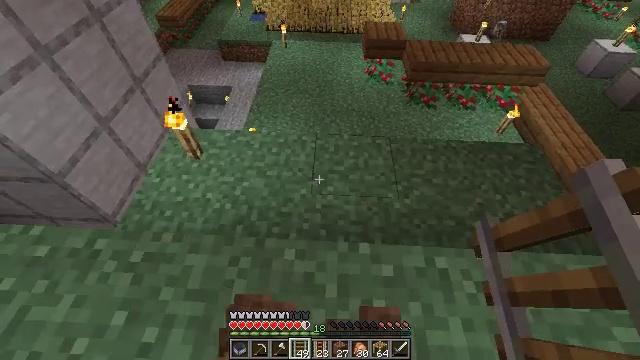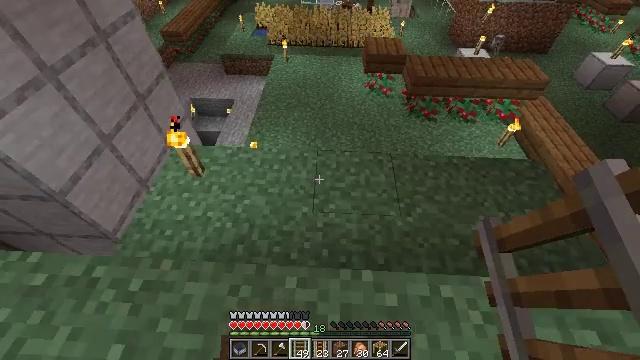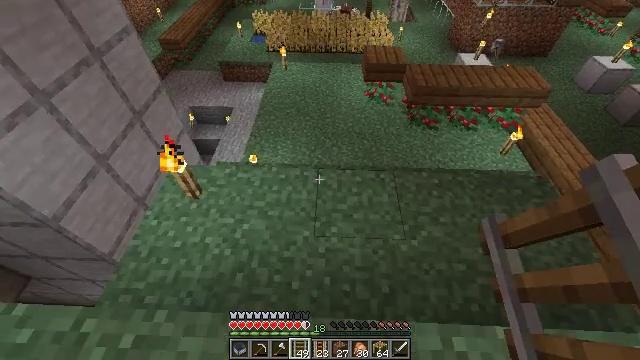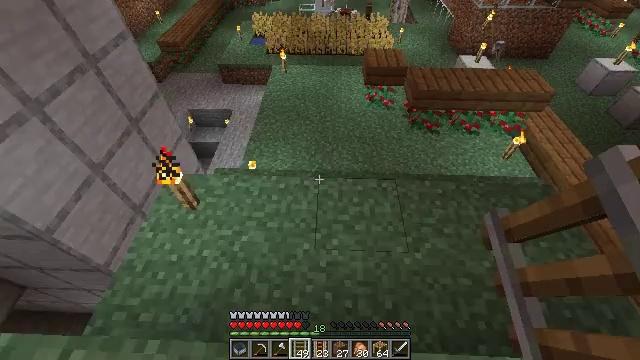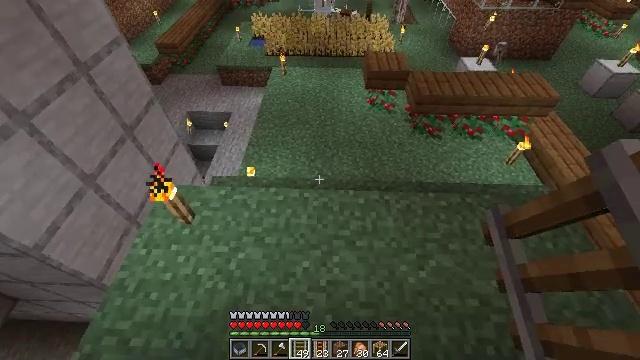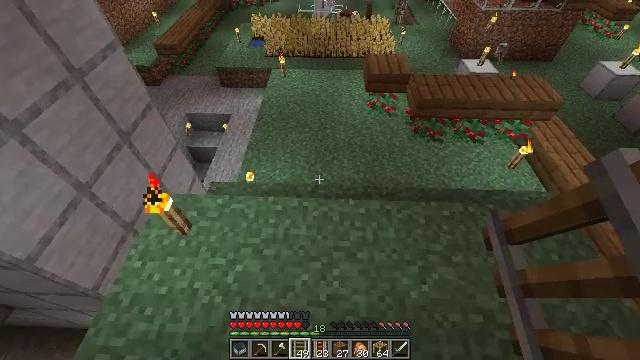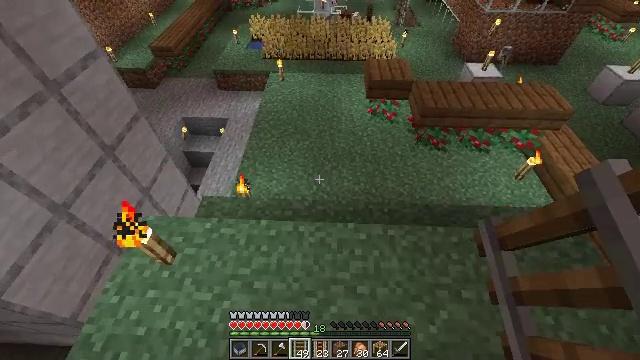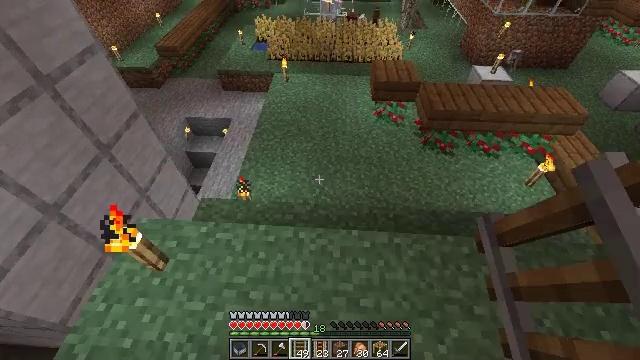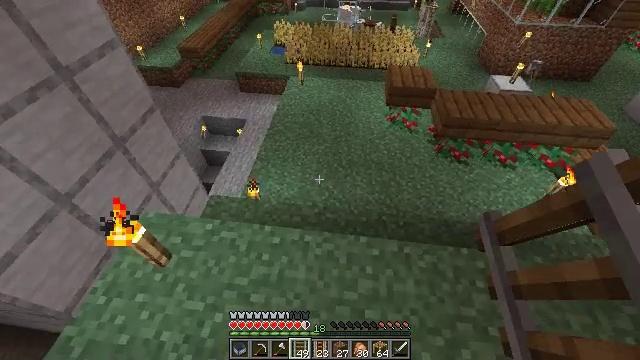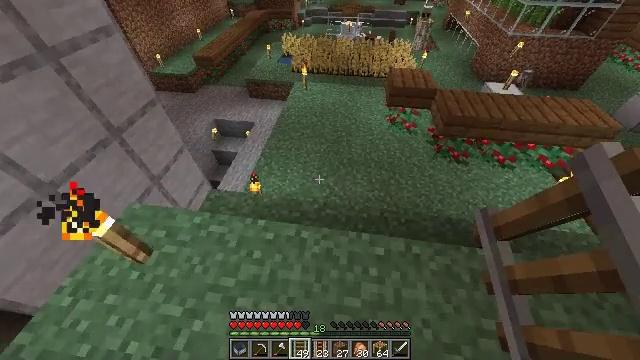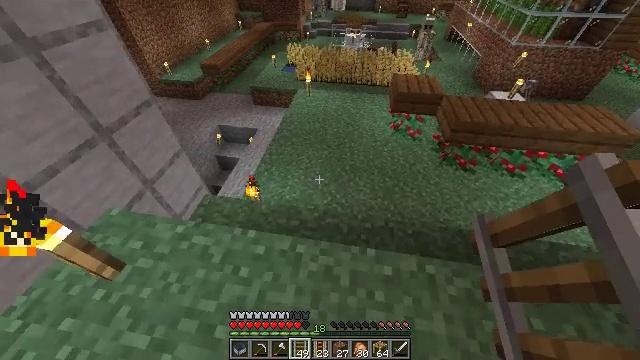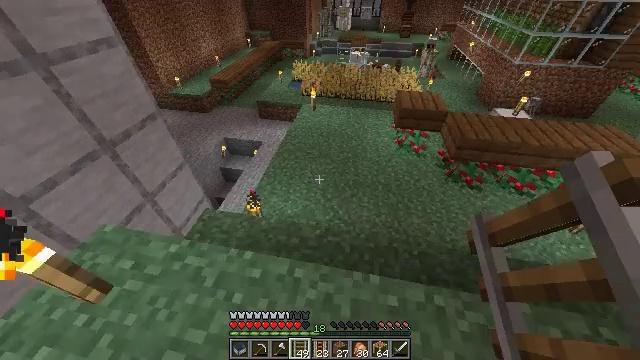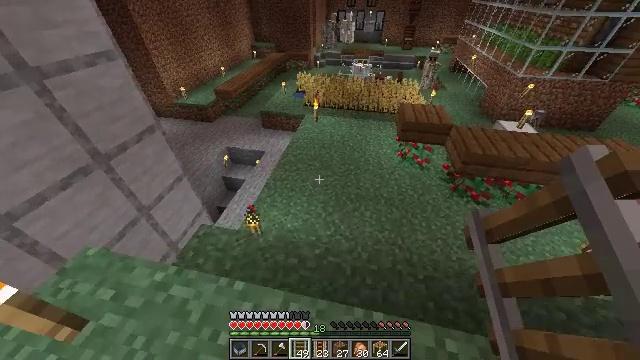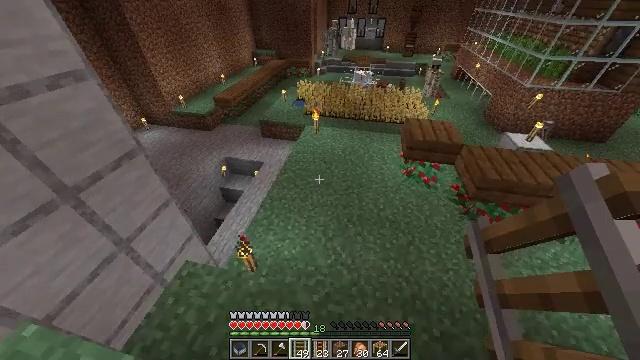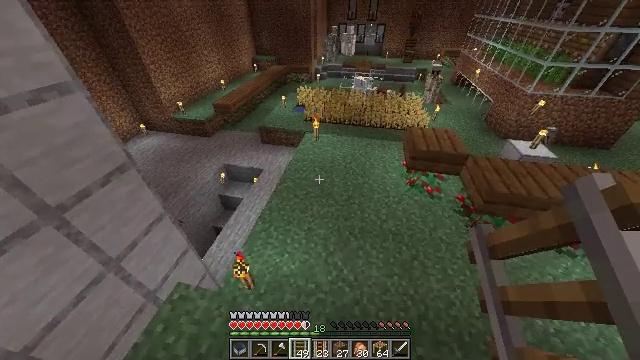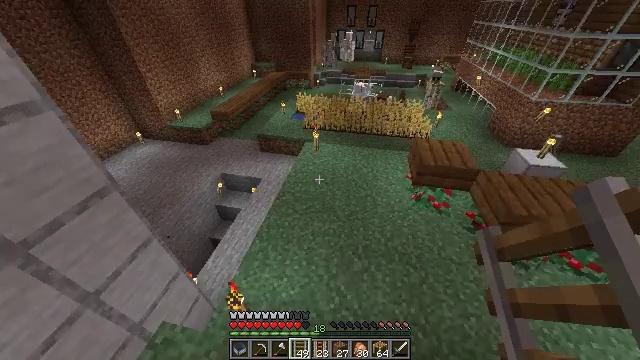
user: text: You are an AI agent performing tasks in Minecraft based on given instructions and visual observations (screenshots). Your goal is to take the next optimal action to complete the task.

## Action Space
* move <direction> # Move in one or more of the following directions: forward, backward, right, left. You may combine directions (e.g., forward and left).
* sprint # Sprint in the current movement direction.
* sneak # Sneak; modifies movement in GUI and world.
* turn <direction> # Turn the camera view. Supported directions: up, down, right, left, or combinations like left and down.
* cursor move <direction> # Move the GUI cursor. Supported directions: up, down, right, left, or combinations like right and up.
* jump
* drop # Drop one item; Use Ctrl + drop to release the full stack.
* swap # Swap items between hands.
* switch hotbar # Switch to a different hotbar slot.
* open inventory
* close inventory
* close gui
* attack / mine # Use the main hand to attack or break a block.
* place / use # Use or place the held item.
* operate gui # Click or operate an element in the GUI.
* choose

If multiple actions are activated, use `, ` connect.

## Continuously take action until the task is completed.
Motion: motion action
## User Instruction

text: Break the smooth stone to collect it.
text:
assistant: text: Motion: move forward, turn up
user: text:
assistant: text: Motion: move forward
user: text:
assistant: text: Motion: move forward
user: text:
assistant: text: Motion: move forward
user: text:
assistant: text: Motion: move forward
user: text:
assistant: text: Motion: move forward
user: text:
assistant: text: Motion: move forward, sprint, turn left
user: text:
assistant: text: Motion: move forward, sprint, turn left
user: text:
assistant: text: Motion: move forward, sprint, turn left
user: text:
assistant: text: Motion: move forward, sprint, turn left and up
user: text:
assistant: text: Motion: move forward, turn left and up
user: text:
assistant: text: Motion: move forward, turn up
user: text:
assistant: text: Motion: move forward, sprint, turn up
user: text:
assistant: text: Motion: move forward, sprint, turn up
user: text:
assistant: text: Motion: move forward, sprint, turn up
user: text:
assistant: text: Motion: move forward, sprint
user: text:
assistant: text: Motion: move forward, sprint
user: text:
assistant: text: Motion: move forward
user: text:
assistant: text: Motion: move forward
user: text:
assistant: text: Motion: move forward
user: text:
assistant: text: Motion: move forward, sprint
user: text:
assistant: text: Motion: move forward, sprint
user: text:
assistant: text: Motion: move forward, sprint
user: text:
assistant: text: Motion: move forward, sprint
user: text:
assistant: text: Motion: move forward
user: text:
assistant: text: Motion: move forward
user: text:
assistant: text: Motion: move forward
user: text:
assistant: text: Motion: move forward
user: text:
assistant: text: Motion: move forward
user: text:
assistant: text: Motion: move forward